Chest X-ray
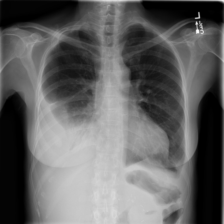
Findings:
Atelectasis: positive
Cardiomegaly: negative
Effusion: positive
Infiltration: negative
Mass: negative
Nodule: negative
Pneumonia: negative
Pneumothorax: negative
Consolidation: negative
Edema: negative
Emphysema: negative
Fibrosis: negative
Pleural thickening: negative
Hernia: negative